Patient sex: M
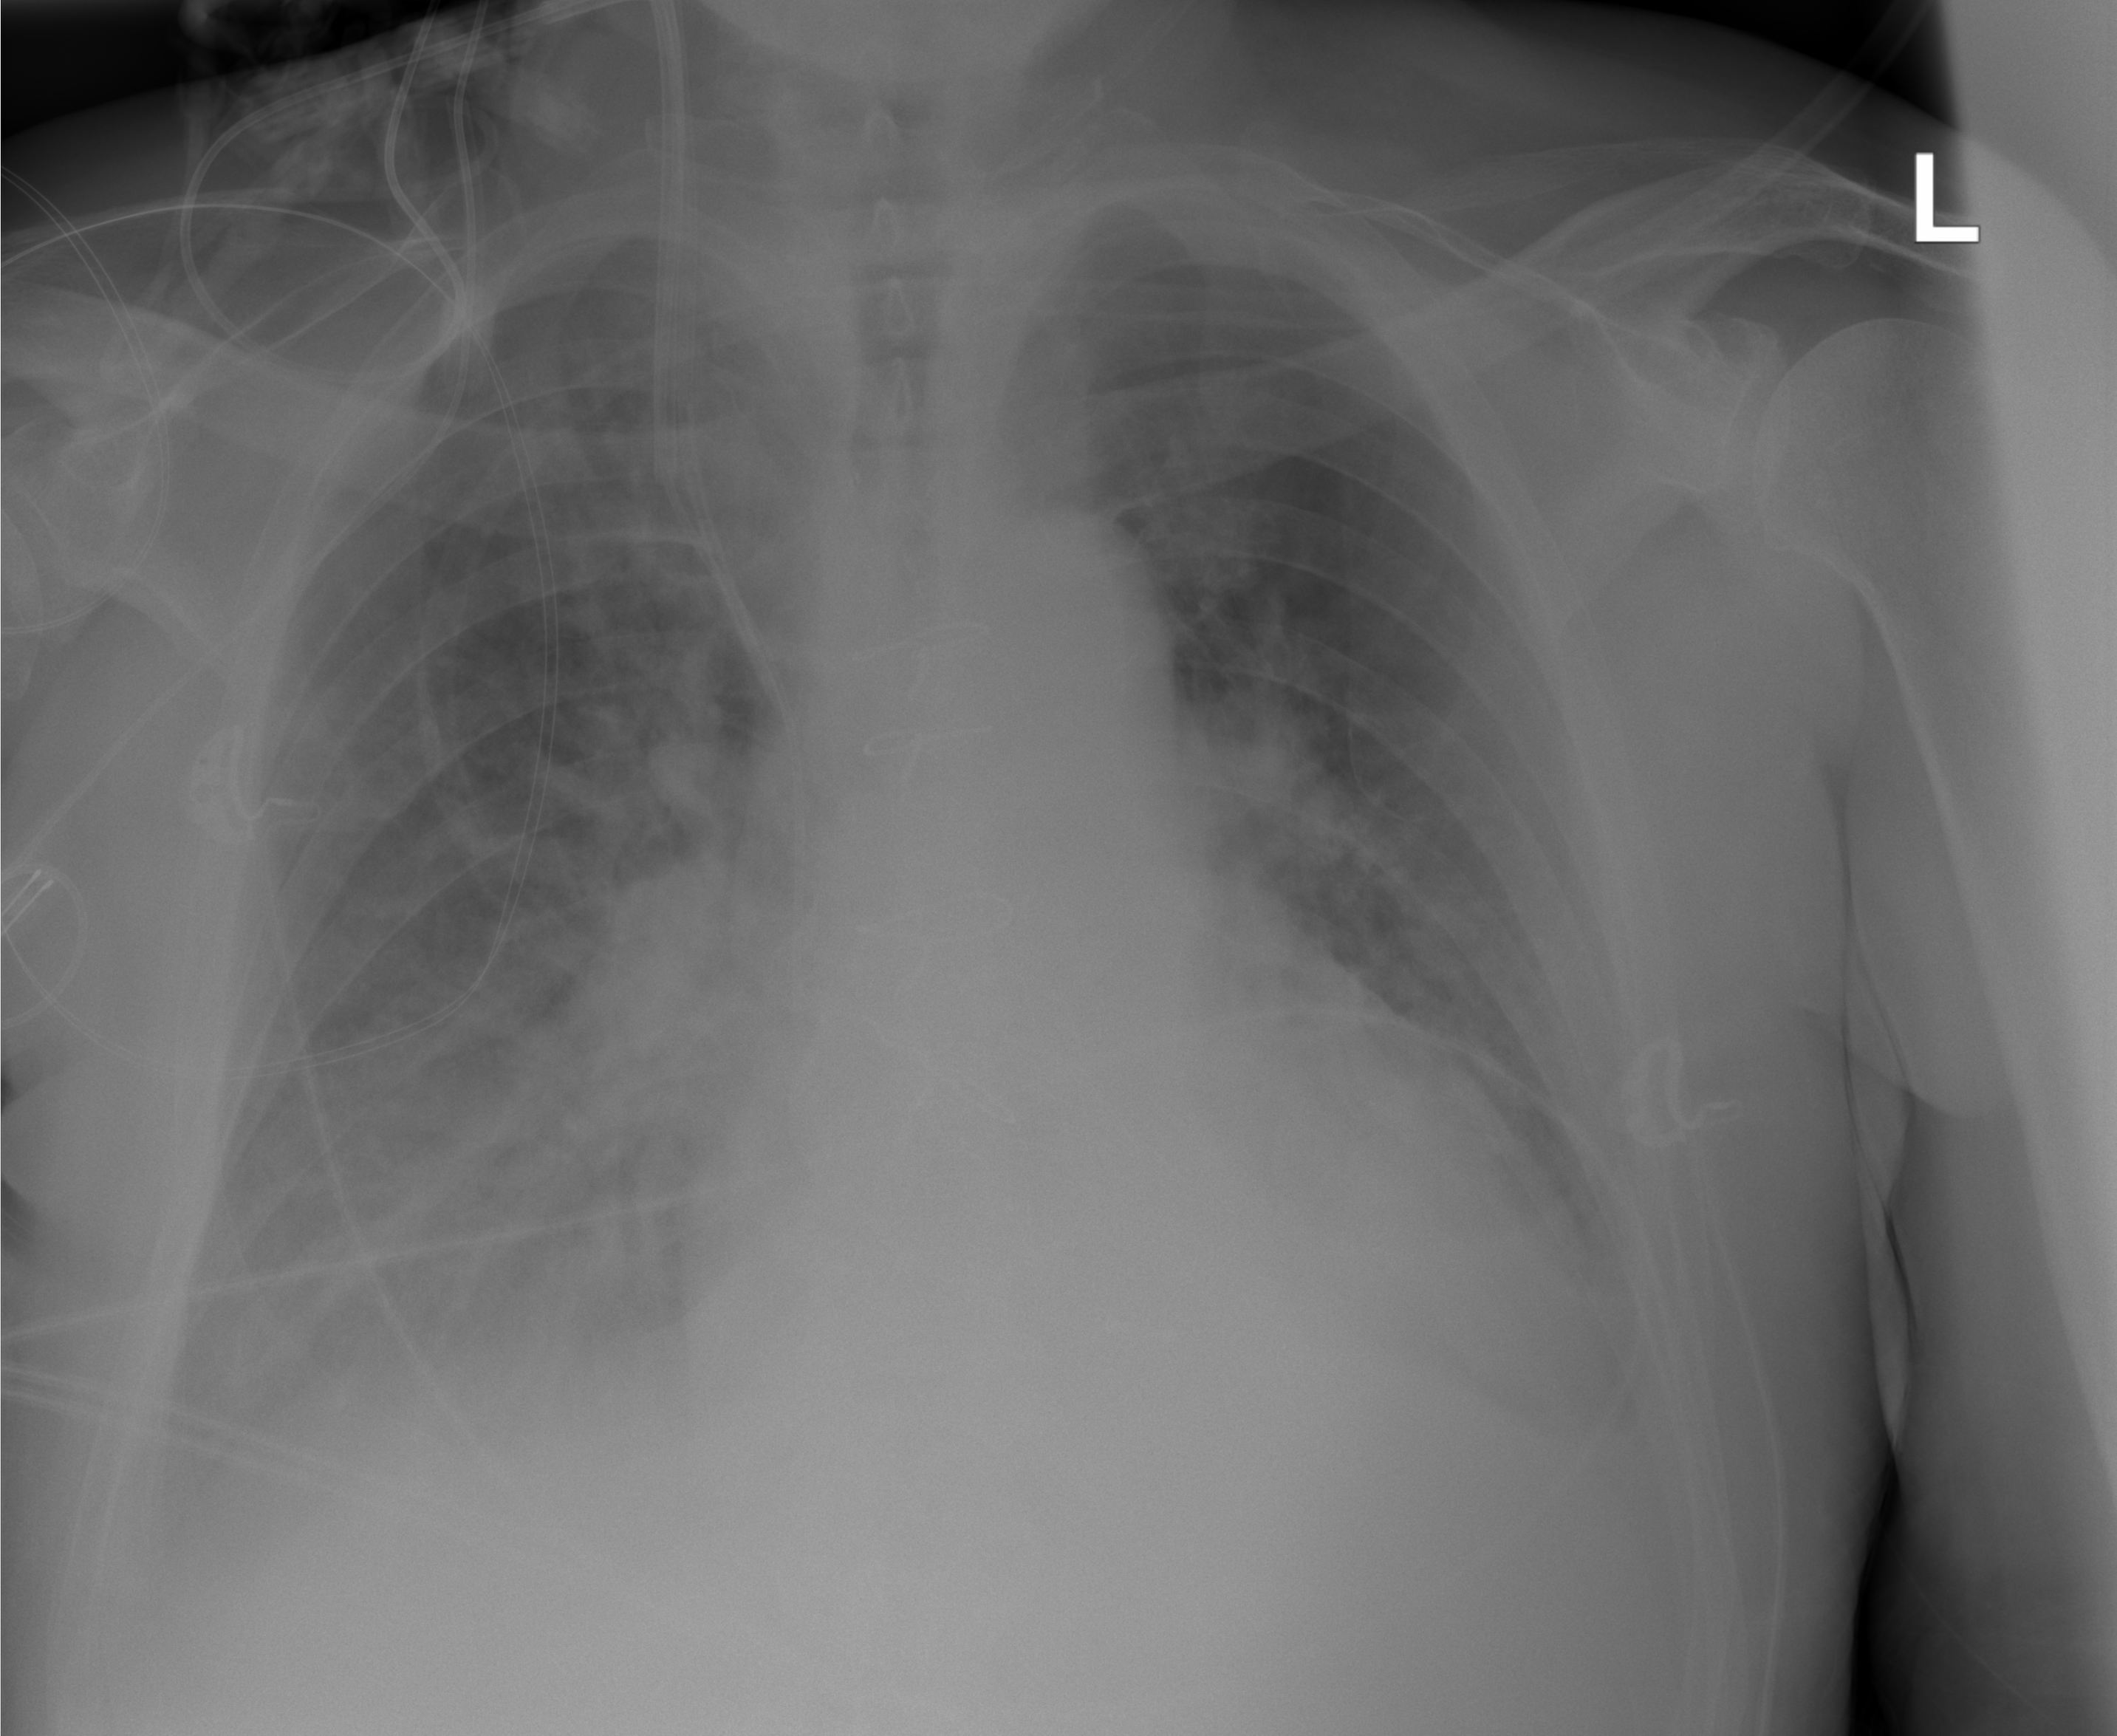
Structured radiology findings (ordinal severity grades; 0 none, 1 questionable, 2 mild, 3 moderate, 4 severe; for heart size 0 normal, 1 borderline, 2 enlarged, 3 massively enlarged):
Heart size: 2
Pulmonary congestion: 3
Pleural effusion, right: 2
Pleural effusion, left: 1
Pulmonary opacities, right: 2
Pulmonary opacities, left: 1
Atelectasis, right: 2
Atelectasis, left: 1